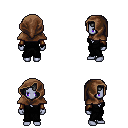
a pixel art fantasy rpg character, female body template, dark elf, purple skin, gray robe, red pants, gray pageboy hairstyle, cloth hood, cloth bracers, four views (front, back, left, right), 2x2 character sprite sheet, small pixel art, hard edges, no anti-aliasing